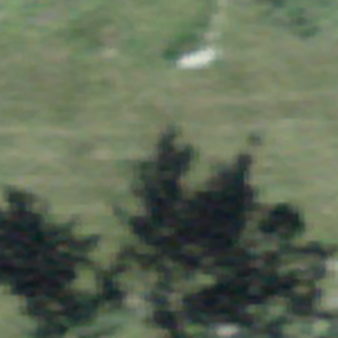
Label: other